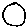
Label: circle